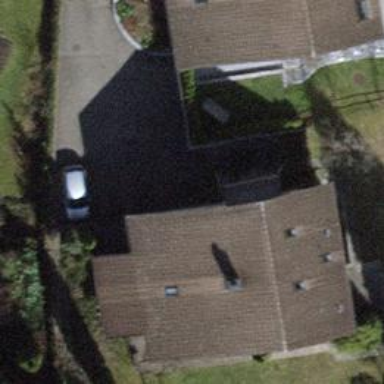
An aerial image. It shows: Detached building with gabled roof.